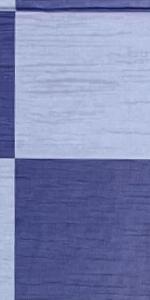
Label: Empty